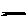
Label: line